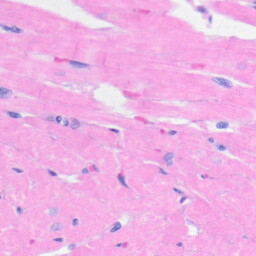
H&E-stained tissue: Heart